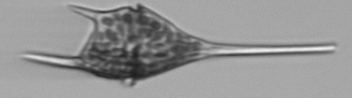
Label: Tripos_lineatus